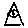
Label: triangle